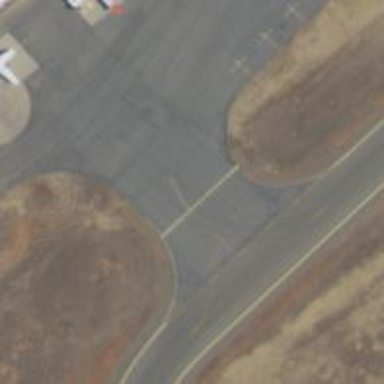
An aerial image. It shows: View of taxiway at the airport.